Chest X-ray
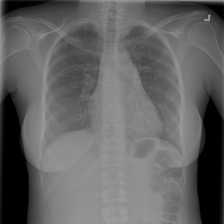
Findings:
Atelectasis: negative
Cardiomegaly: positive
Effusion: positive
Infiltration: negative
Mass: negative
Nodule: negative
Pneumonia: negative
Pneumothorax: negative
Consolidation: negative
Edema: negative
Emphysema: negative
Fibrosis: negative
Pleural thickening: negative
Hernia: negative